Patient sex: M
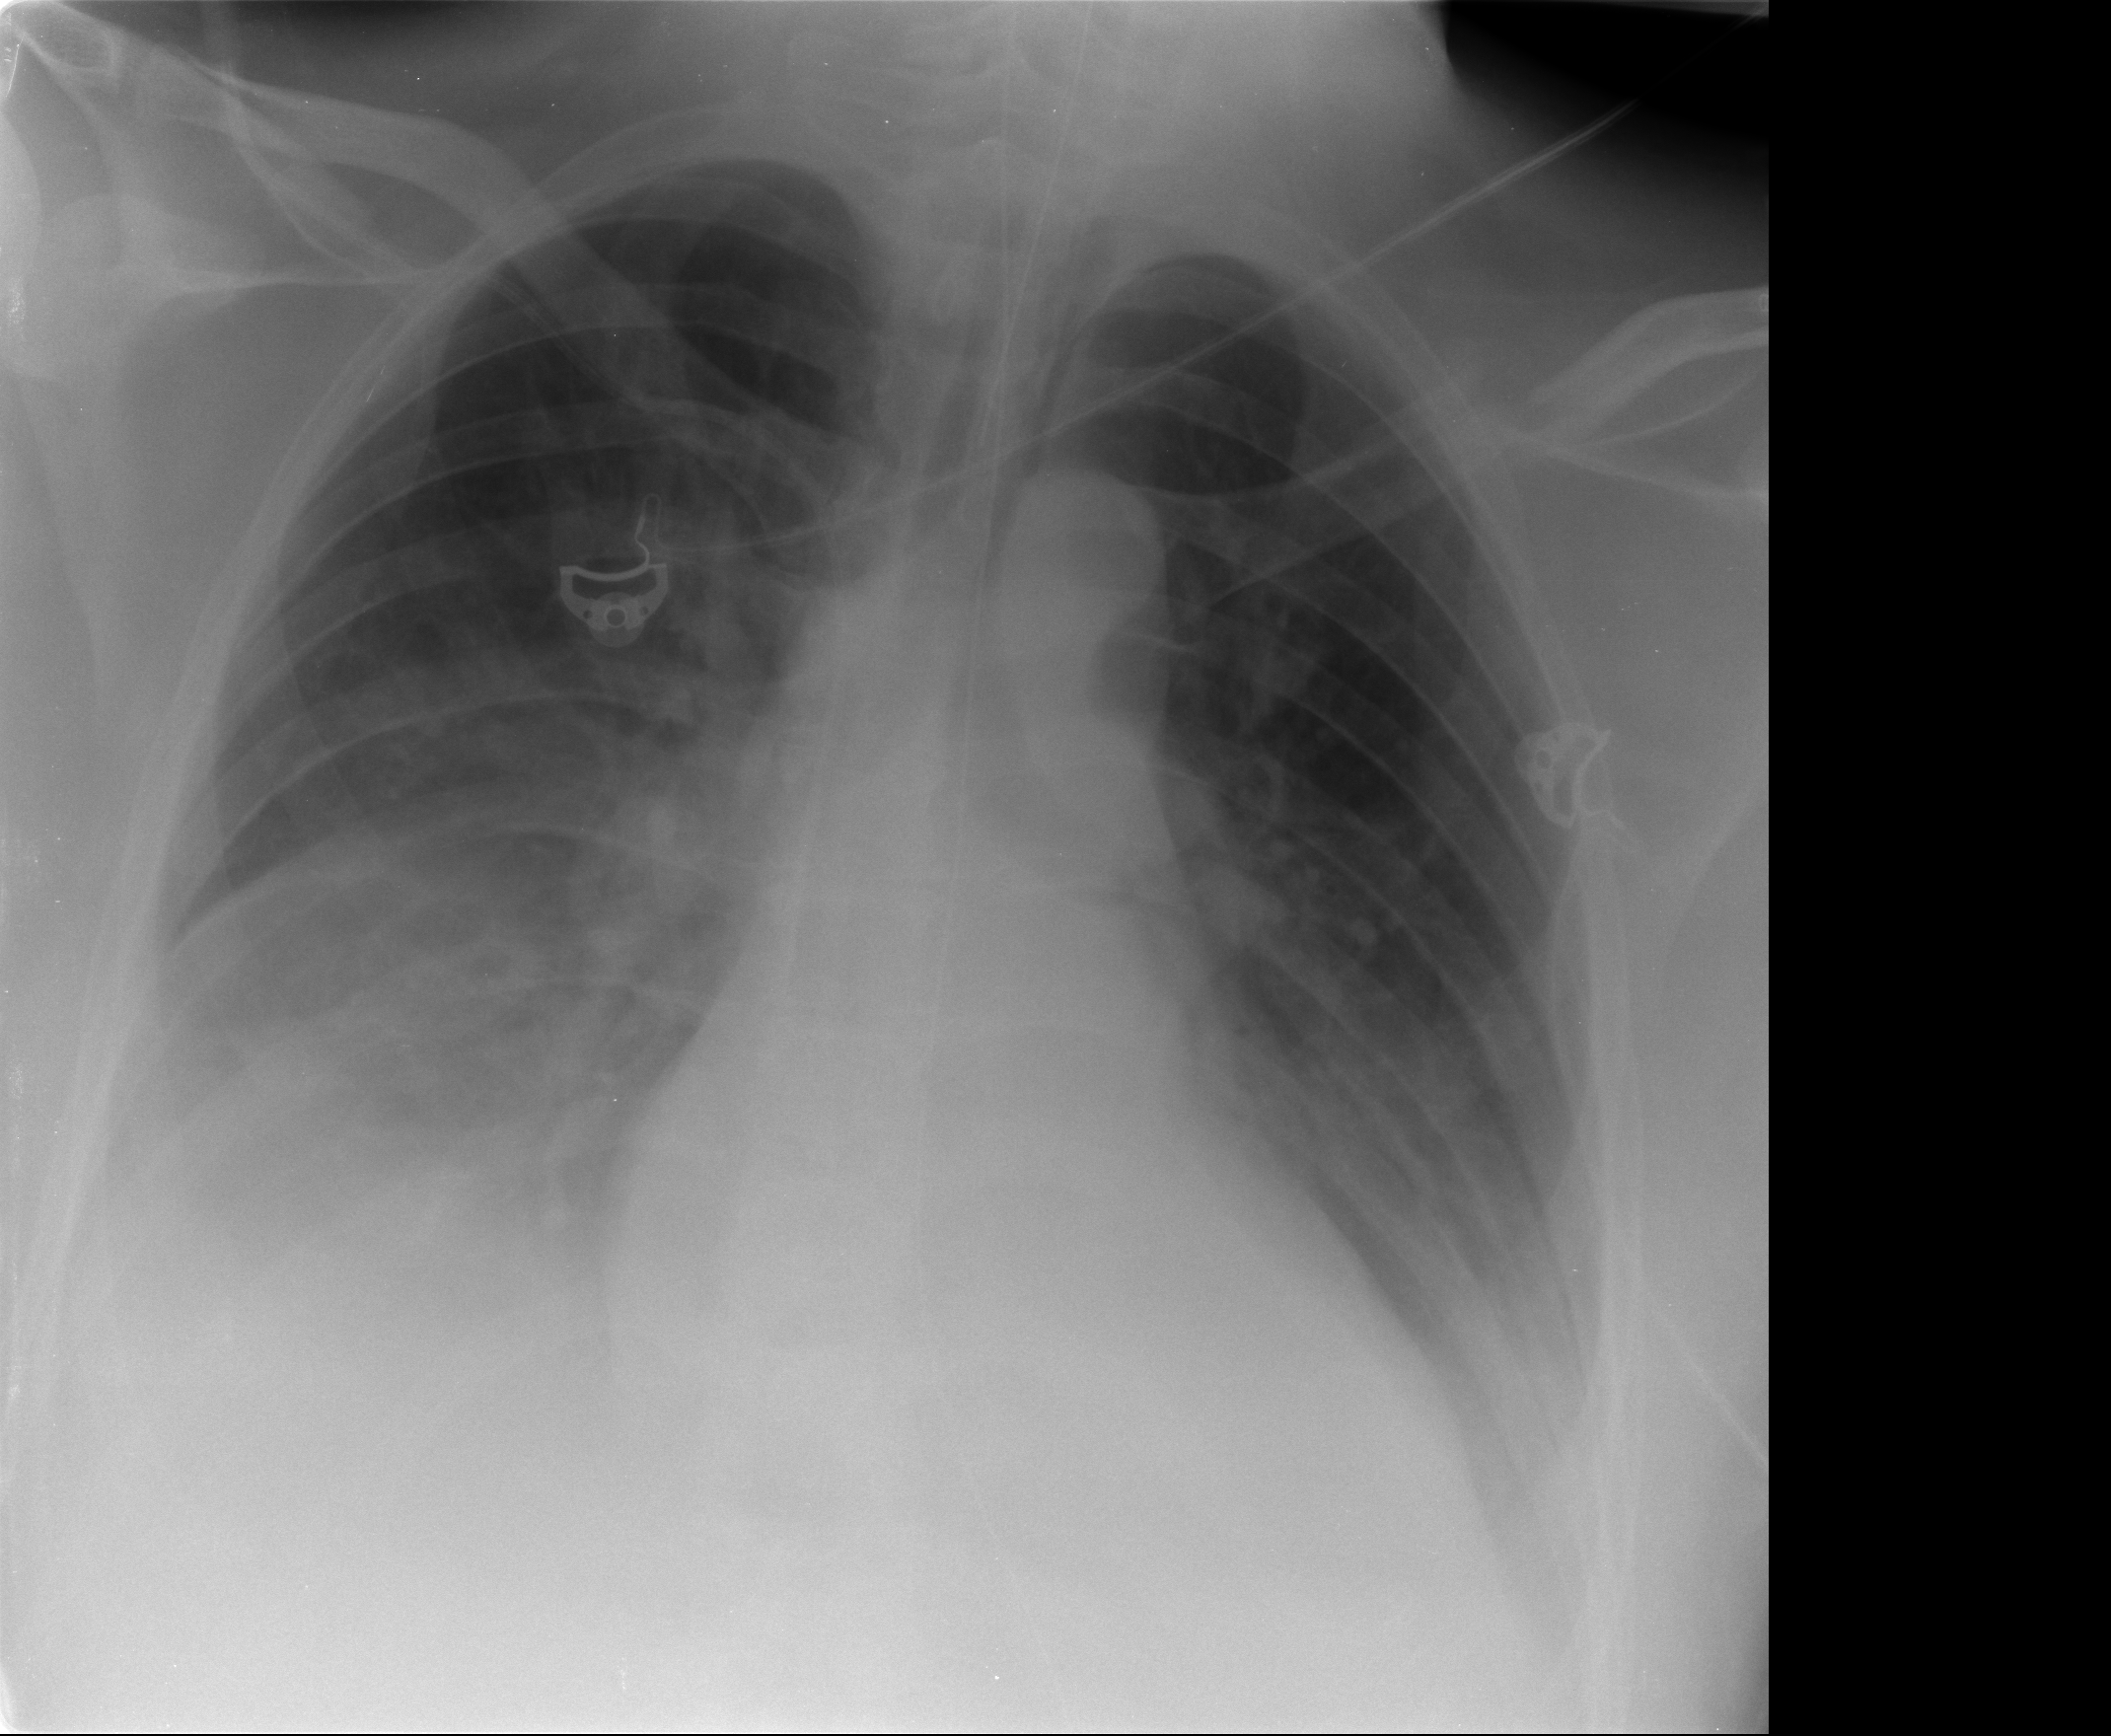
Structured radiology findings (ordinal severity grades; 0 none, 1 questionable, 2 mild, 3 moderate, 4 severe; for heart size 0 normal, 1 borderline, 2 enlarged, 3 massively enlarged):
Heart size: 2
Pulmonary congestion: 0
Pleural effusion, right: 2
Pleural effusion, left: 2
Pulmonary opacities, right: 0
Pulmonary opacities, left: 0
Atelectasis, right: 2
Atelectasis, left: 2